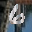
Label: 6